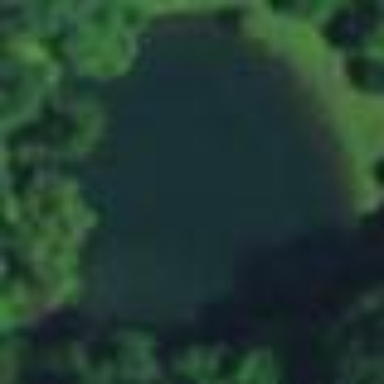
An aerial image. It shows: Serene pond surrounded by nature.